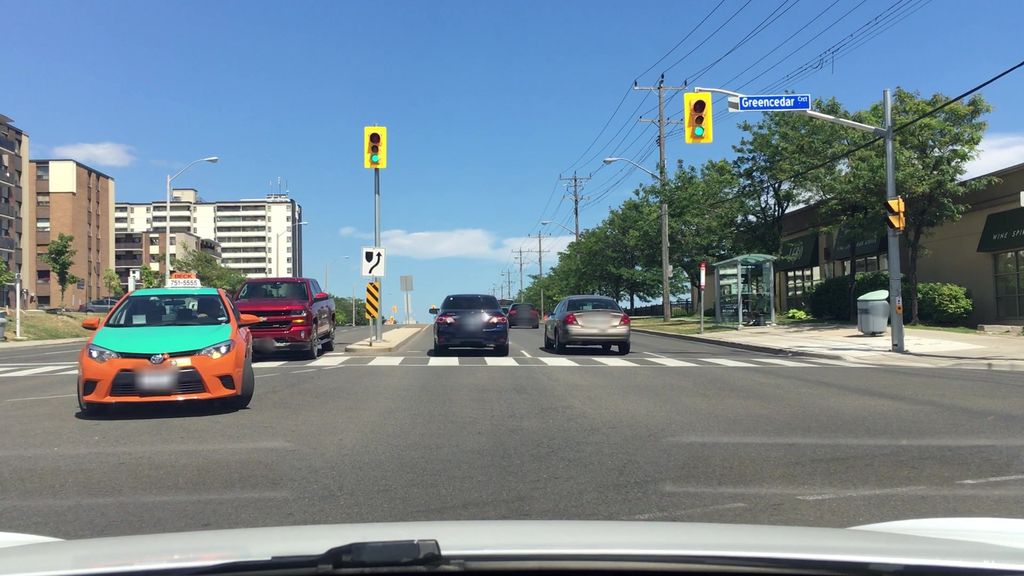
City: toronto